Field crop: tomato
Growth stage: 2
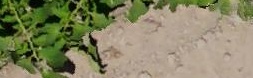
Species: tomato